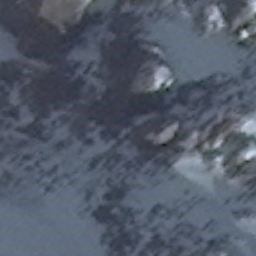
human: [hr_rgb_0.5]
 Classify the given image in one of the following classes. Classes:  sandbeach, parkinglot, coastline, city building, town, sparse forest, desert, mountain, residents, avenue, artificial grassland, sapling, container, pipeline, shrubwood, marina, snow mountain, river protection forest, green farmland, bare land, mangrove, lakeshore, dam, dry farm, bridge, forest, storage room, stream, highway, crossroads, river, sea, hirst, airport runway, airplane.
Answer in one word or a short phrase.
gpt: snow mountain